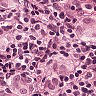
Metastatic tissue present: yes